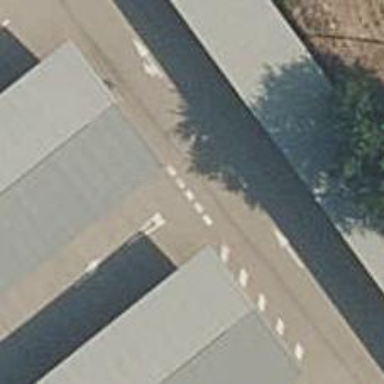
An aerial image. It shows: Parking aisle designated as service road.